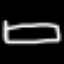
Label: bed